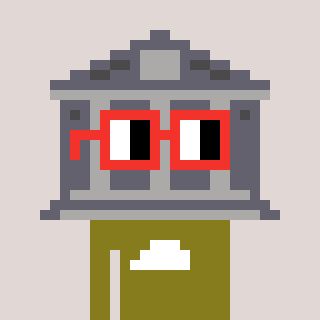
a pixel art character with square red glasses, a bank-shaped head and a gunk-colored body on a warm background